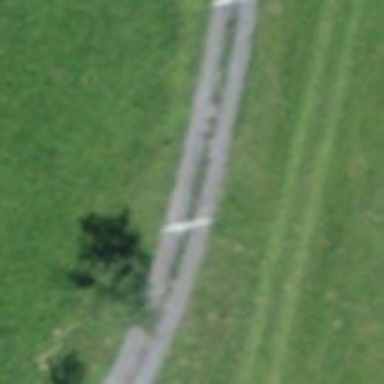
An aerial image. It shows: Paved track with grade1 quality.